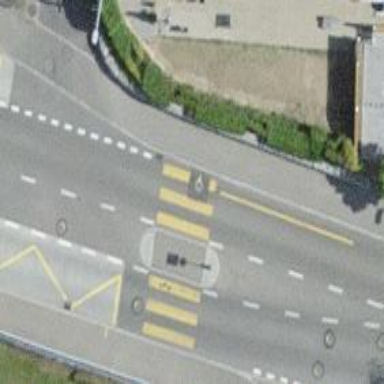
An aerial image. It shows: Pedestrian crossing with zebra markings on footway.